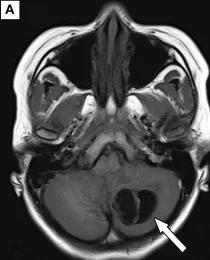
(A-C) Results of preoperative MRI. Round long T1 and long T2 signal intensities existed in the left cerebellar hemisphere. Iso-T1 and T2 signal intensities of septa were found inside. Enhanced scanning showed annular enhancement in solid portion and no enhancement in cystic portion of the mass. The fourth ventricle was compressed rightward, and became narrow.
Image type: radiology (mri)